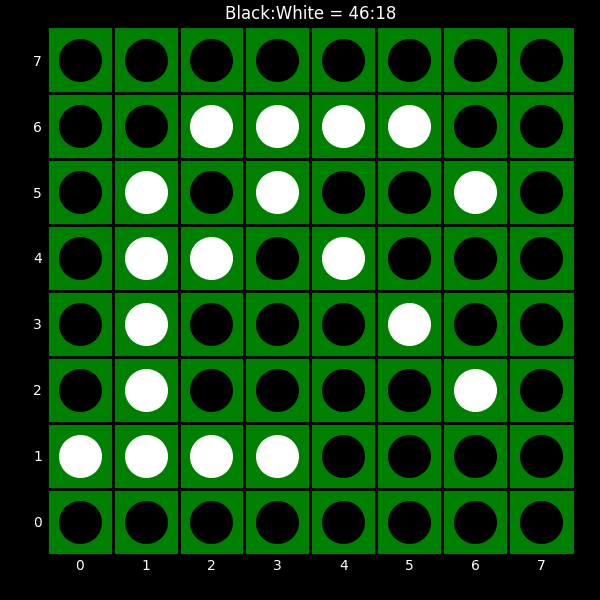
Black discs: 46
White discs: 18